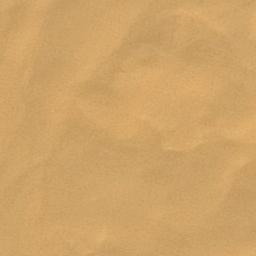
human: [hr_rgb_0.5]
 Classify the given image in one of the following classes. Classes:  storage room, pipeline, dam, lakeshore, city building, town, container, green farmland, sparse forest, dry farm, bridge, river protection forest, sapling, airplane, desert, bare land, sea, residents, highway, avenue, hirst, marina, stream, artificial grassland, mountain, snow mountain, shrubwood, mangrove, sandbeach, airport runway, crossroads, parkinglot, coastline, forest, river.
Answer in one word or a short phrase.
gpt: desert